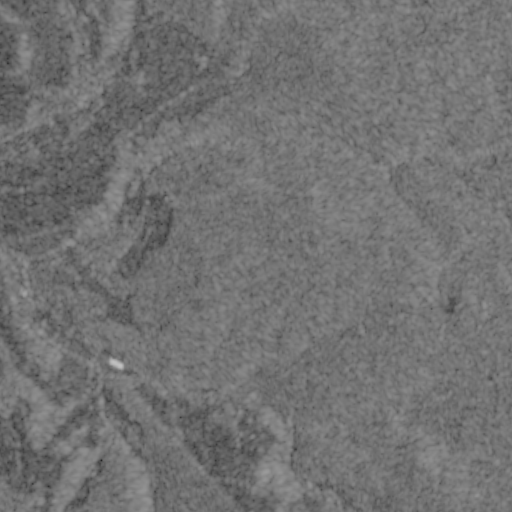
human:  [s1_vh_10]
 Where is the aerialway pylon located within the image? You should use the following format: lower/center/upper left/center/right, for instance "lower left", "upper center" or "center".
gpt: The aerialway pylon is located in the lower left of the image.
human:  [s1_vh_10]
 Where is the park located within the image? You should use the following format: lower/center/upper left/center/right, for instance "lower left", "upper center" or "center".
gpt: The park is located in the center left of the image.
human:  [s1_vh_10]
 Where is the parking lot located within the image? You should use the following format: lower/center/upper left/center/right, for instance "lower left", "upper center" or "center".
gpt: The parking lot is located in the lower left of the image.
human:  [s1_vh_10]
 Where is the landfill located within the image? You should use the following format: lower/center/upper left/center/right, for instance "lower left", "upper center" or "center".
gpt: There is no landfill in the image.

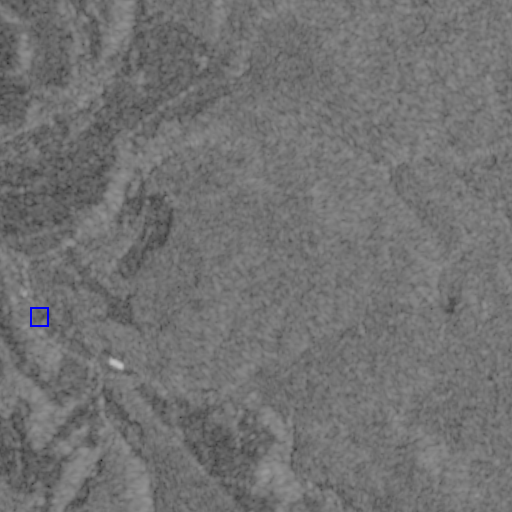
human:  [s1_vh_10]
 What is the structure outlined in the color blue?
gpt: The structure outlined in blue is a park.
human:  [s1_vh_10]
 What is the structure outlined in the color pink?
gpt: There is no pink outline.